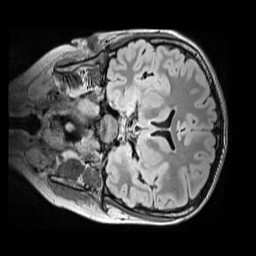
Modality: FLAIR
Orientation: coronal
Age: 11
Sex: male
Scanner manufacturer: siemens
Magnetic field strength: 3 T
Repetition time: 5 s
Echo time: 0.388 s